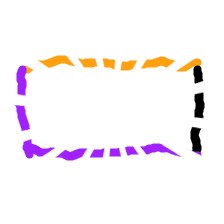
Shape: rectangle